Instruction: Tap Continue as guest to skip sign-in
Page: checkout
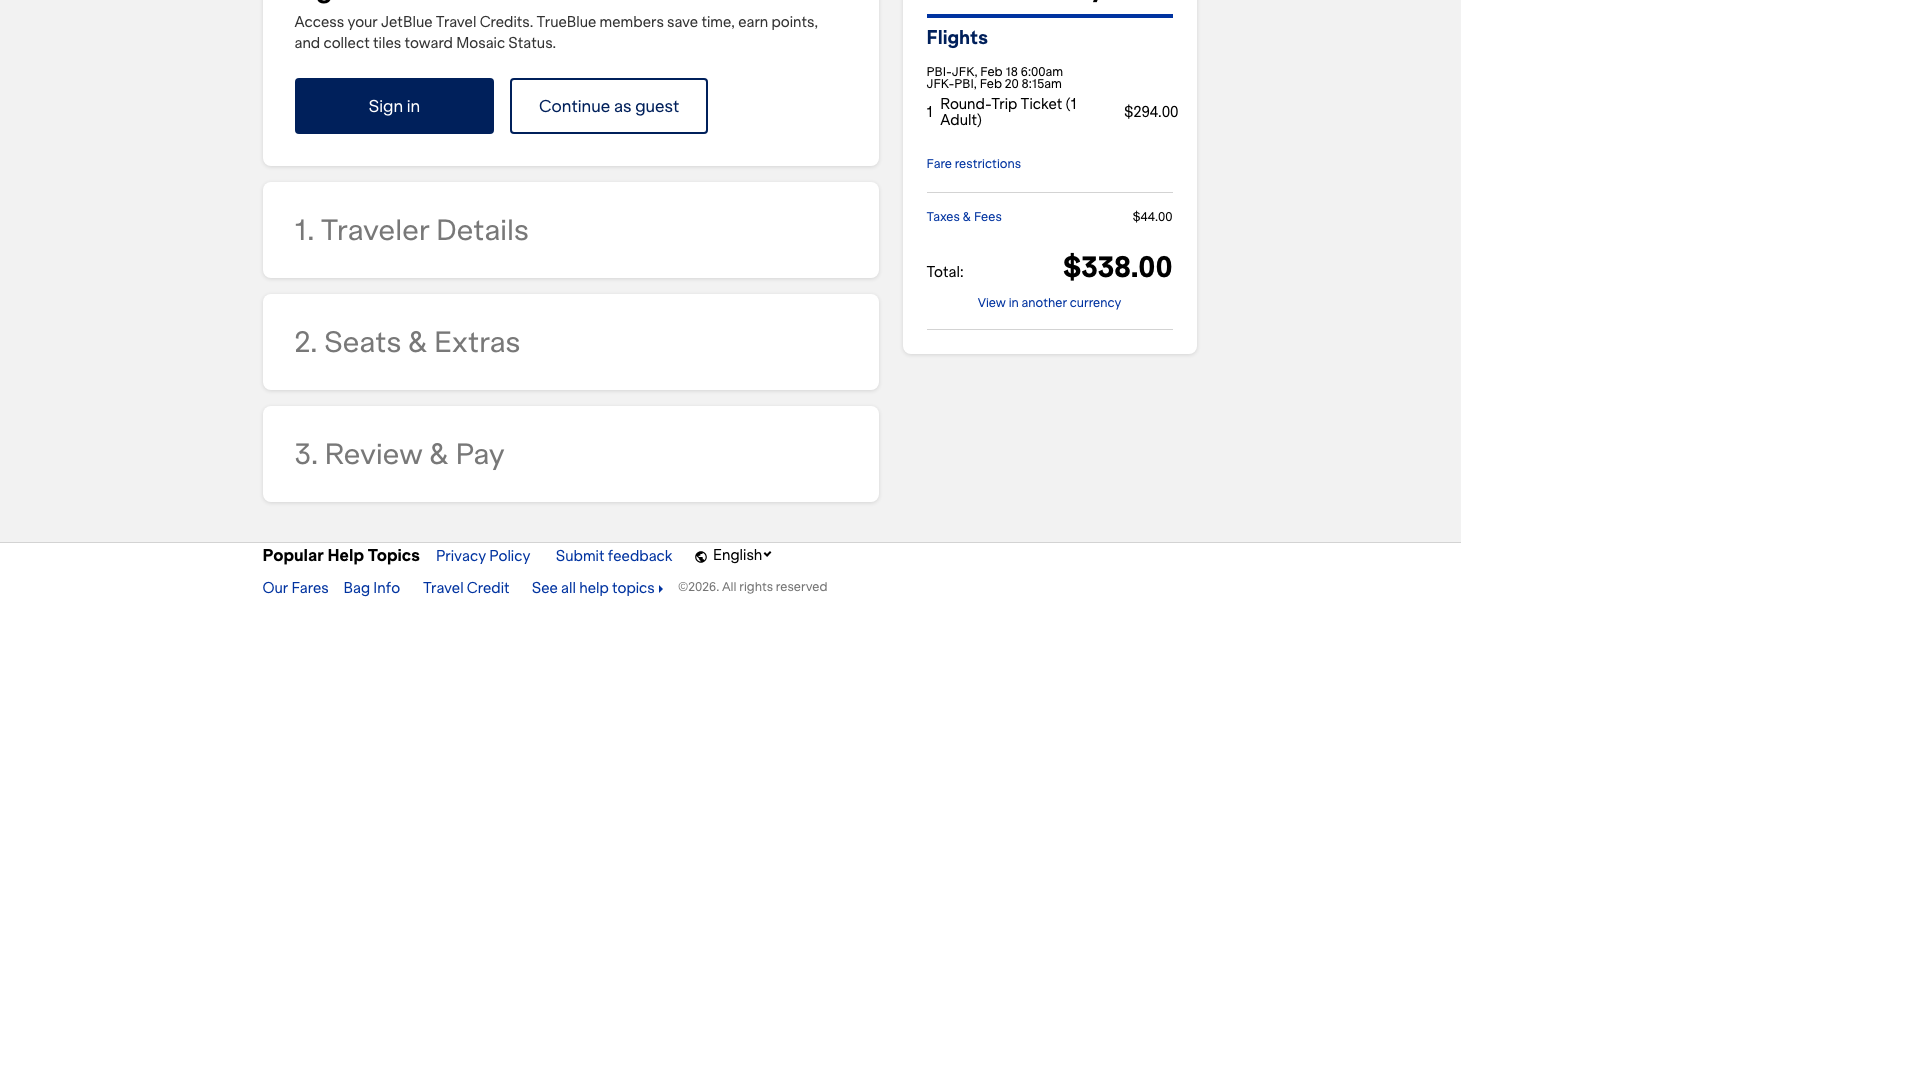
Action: click